Aerial crown-view tile of a tropical tree (Barro Colorado Island, Panama), acquired 20250915:
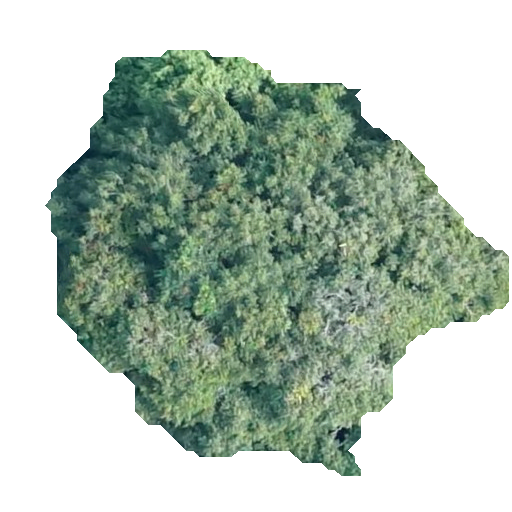
Species: Protium stevensonii
GBIF accepted scientific name: Tetragastris panamensis
Crown area: 183.123 m²